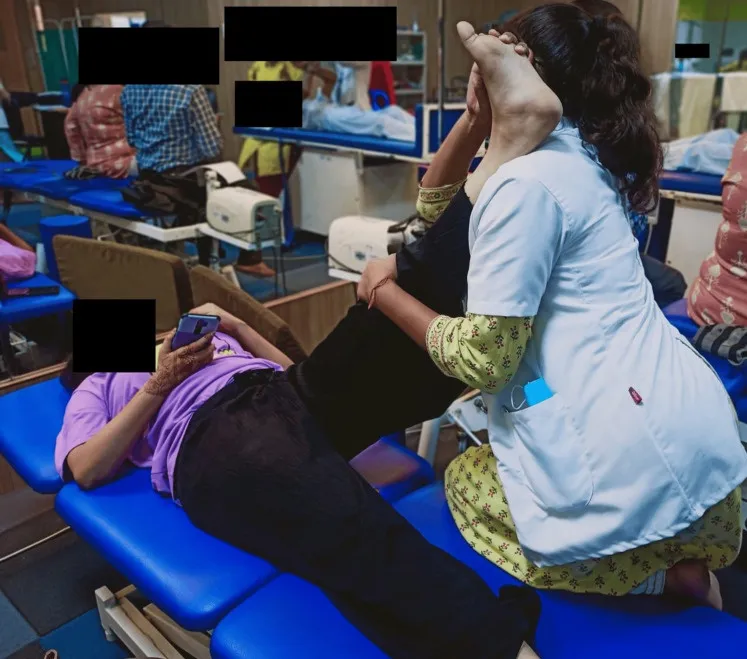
Hamstring stretch.
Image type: medical_photograph (other_medical_photograph)